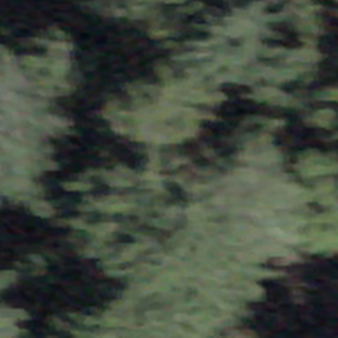
Label: other